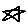
Label: star